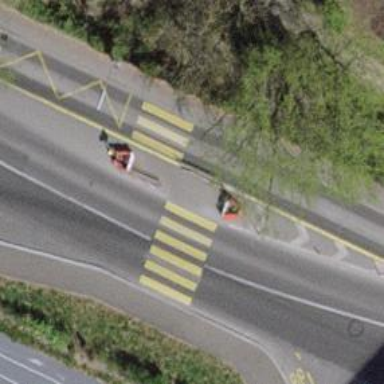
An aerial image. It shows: Uncontrolled zebra crossing with pedestrian island.